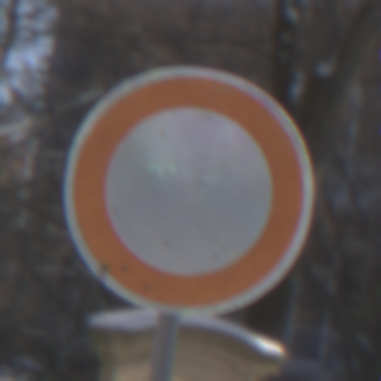
Verkehrszeichen: VerbotFahrzeugeAllerArt
Umgebung: Outdoor, Special
Tageszeit: MorningAfternoon
Wetter: Clear
Licht: Natural
Jahreszeit: Winter
Kontrast: HighContrast